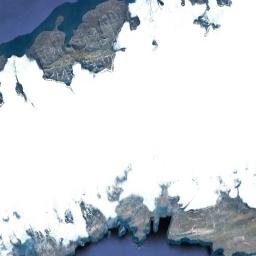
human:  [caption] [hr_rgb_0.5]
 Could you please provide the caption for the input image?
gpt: The snow berg is next to the water .

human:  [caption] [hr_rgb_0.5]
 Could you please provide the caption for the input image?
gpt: There is snow on the part of the snowberg .

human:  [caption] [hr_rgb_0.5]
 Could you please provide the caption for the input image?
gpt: A large mountain covered in snow is surrounded by blue water .

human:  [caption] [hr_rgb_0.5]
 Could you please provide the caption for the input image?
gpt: The snowberg is covered with snow and ice .

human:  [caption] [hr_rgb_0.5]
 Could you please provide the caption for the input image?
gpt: There are much snow on the snowberg with blue water around .